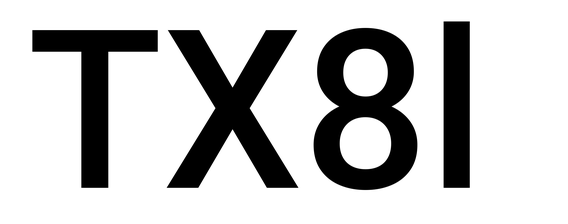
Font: Roboto_Medium